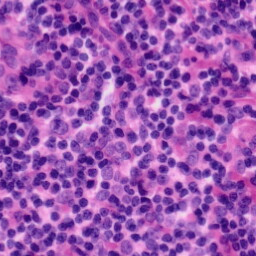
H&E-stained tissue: Tonsil